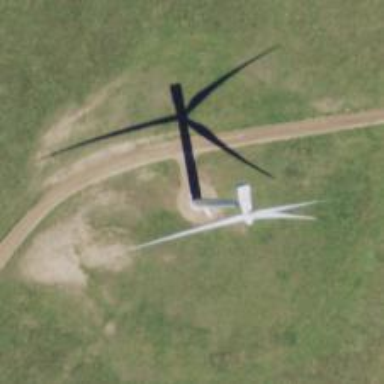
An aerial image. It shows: Wind generator powered by horizontal axis wind turbine.